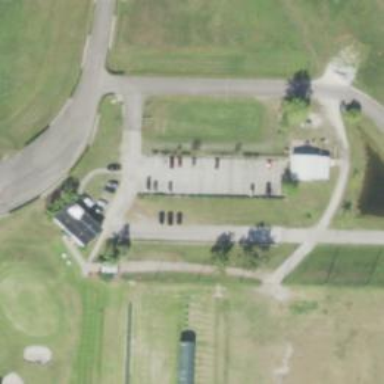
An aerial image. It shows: Golf pitch.